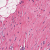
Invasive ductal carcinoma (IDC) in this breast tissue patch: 0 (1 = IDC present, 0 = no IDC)